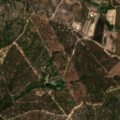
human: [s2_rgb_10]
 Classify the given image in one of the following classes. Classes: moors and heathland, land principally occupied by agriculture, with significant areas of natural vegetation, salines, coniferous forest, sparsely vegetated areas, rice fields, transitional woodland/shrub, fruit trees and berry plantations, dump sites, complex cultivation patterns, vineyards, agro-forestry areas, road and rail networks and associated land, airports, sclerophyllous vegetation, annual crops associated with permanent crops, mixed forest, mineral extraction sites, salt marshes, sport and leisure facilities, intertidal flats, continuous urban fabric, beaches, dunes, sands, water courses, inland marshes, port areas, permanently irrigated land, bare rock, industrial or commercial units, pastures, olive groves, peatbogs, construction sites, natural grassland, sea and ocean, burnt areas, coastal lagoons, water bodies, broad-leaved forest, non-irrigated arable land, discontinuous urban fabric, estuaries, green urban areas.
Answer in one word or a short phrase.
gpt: continuous urban fabric